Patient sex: M
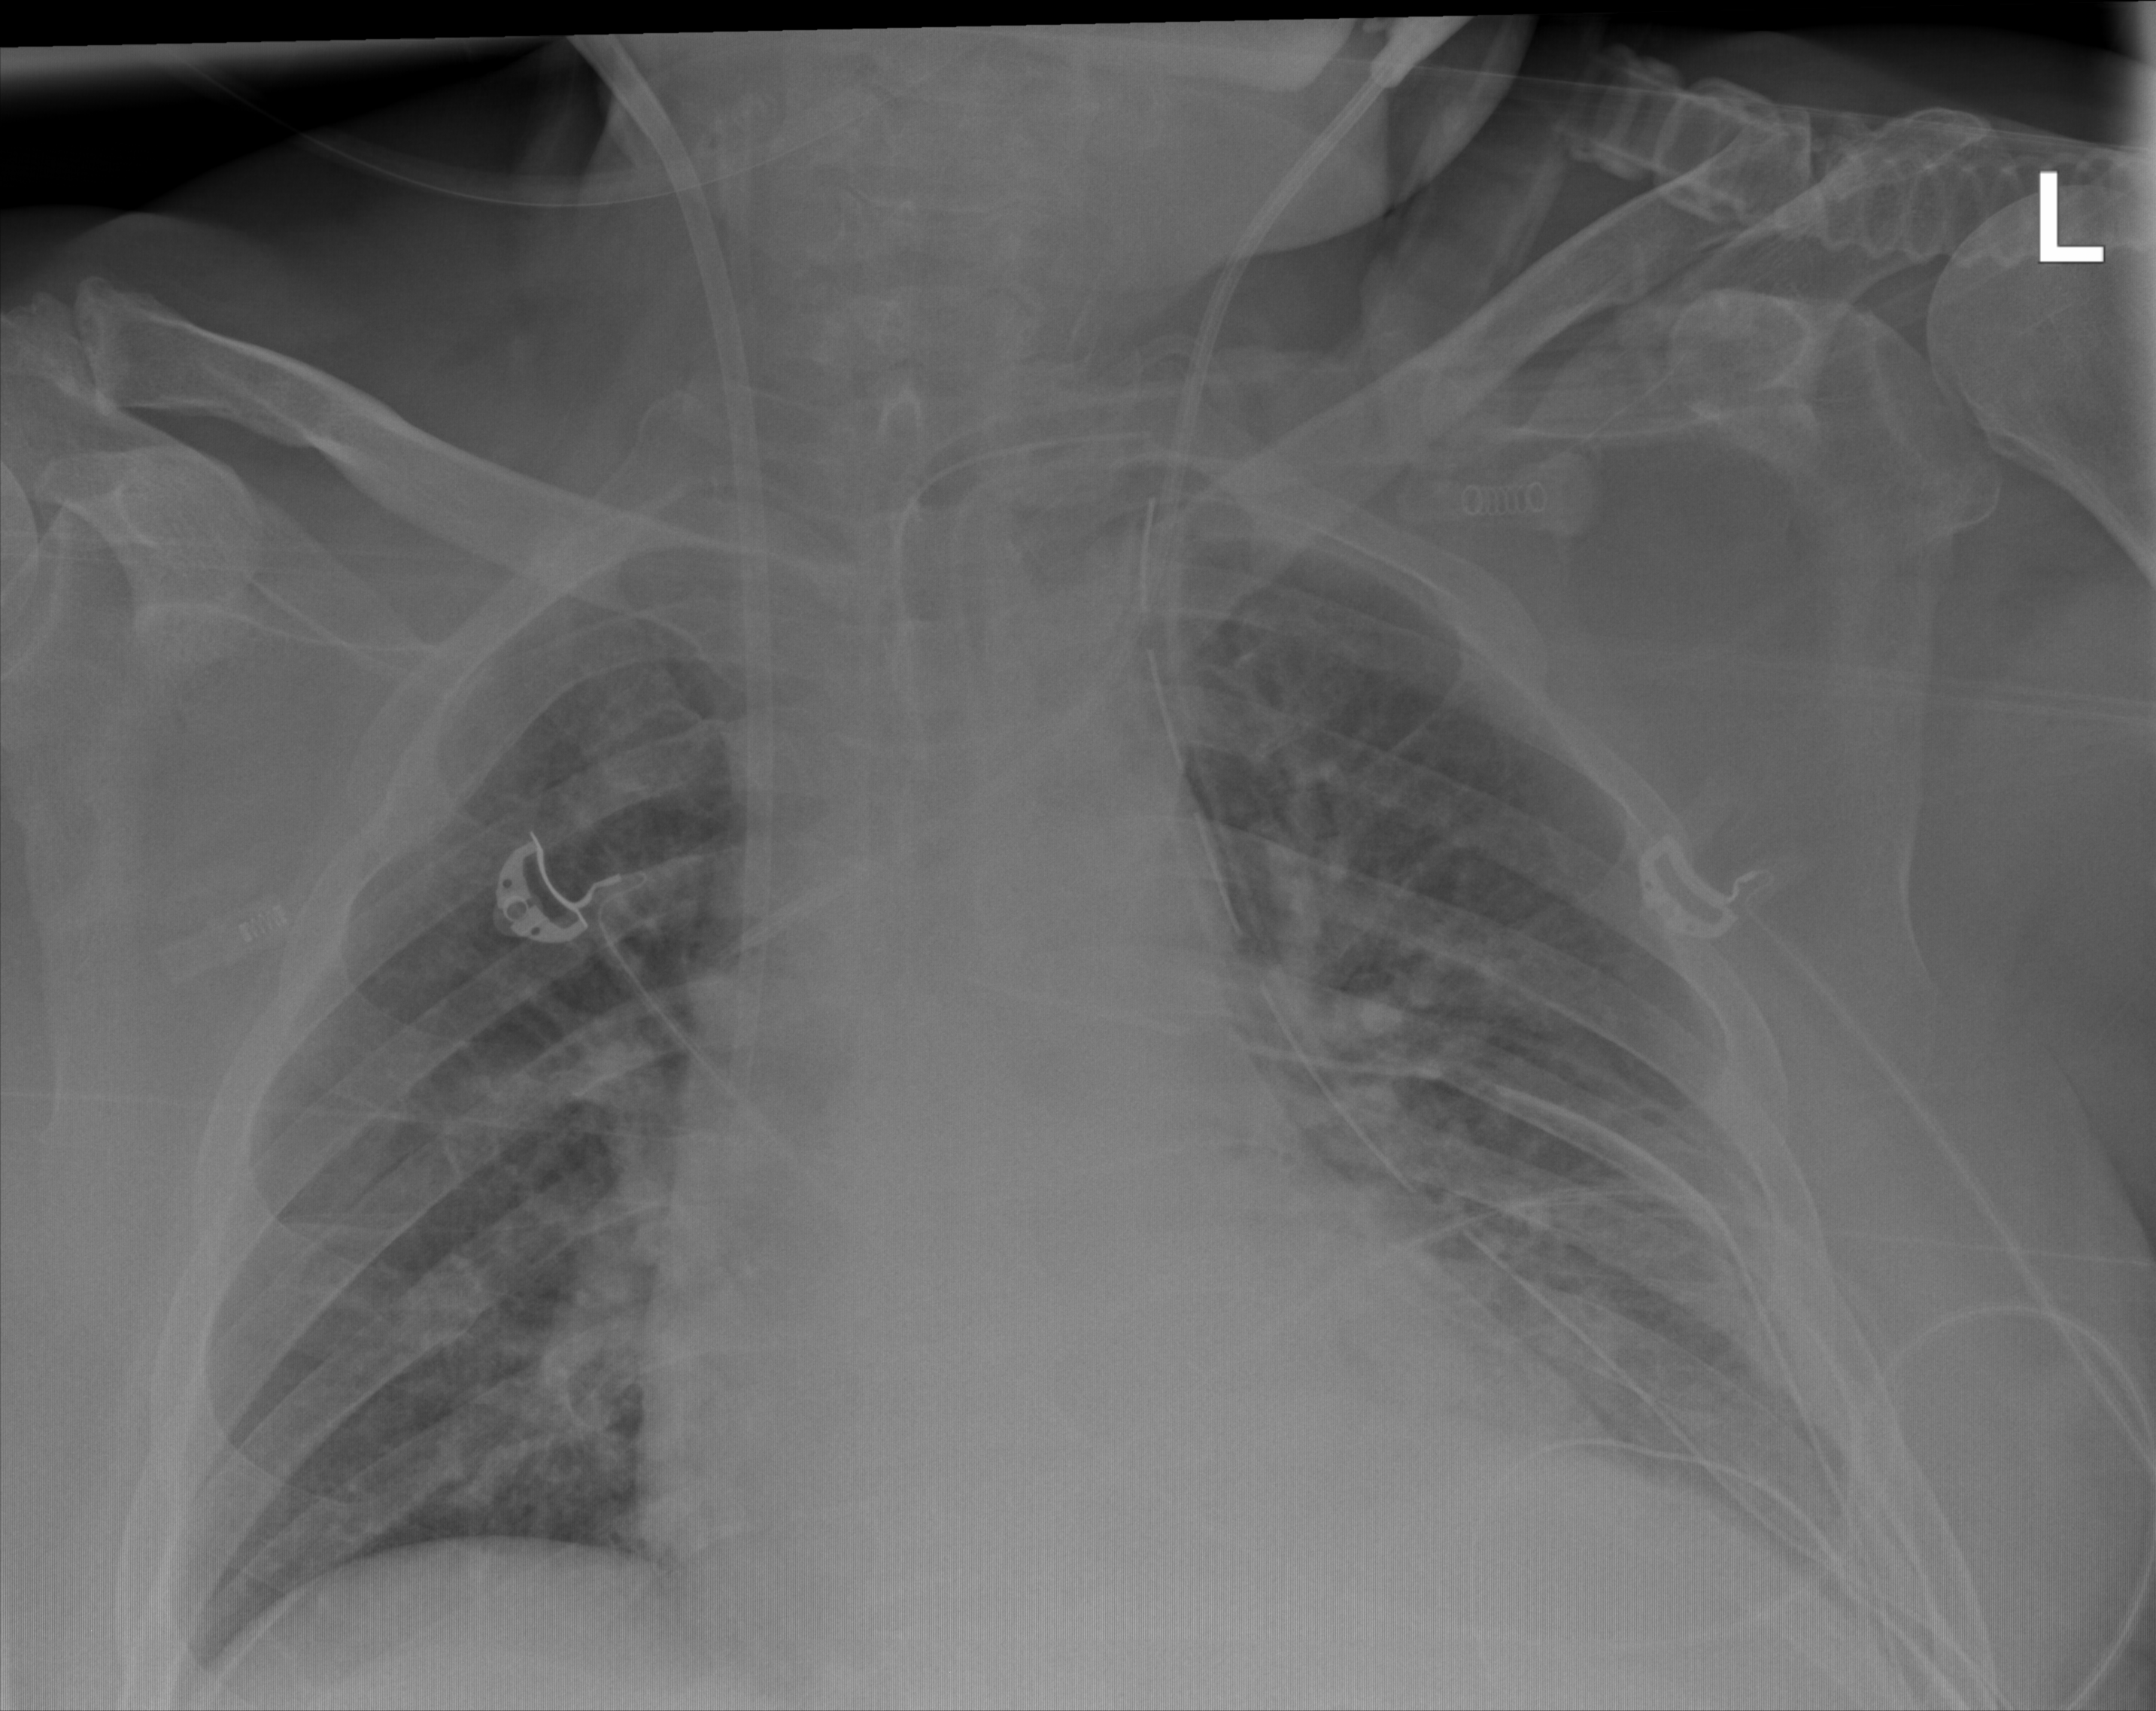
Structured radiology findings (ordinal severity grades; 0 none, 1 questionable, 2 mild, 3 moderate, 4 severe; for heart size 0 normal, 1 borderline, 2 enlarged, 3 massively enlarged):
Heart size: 2
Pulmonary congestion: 2
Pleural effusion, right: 1
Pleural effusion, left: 2
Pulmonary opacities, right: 0
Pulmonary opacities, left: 1
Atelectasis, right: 0
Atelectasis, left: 2